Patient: sex F, age 54
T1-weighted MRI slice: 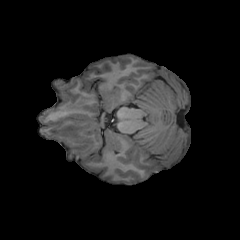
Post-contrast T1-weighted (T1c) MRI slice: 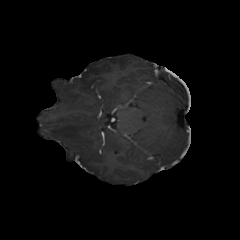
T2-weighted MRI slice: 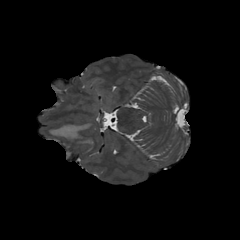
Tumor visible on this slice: yes
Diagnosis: Glioblastoma, IDH-wildtype
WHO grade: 4